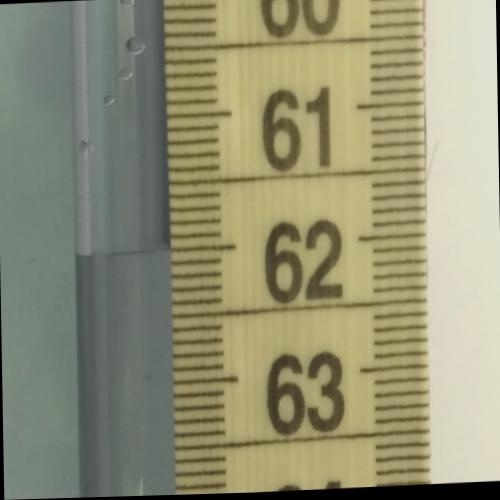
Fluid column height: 62.0 cm